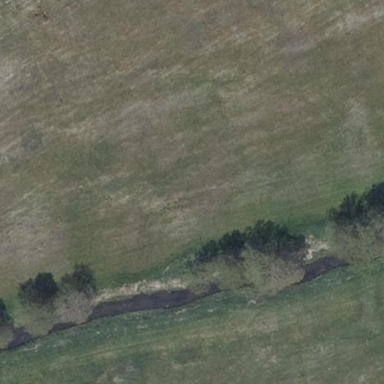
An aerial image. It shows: Grassy area with swamp wetland.